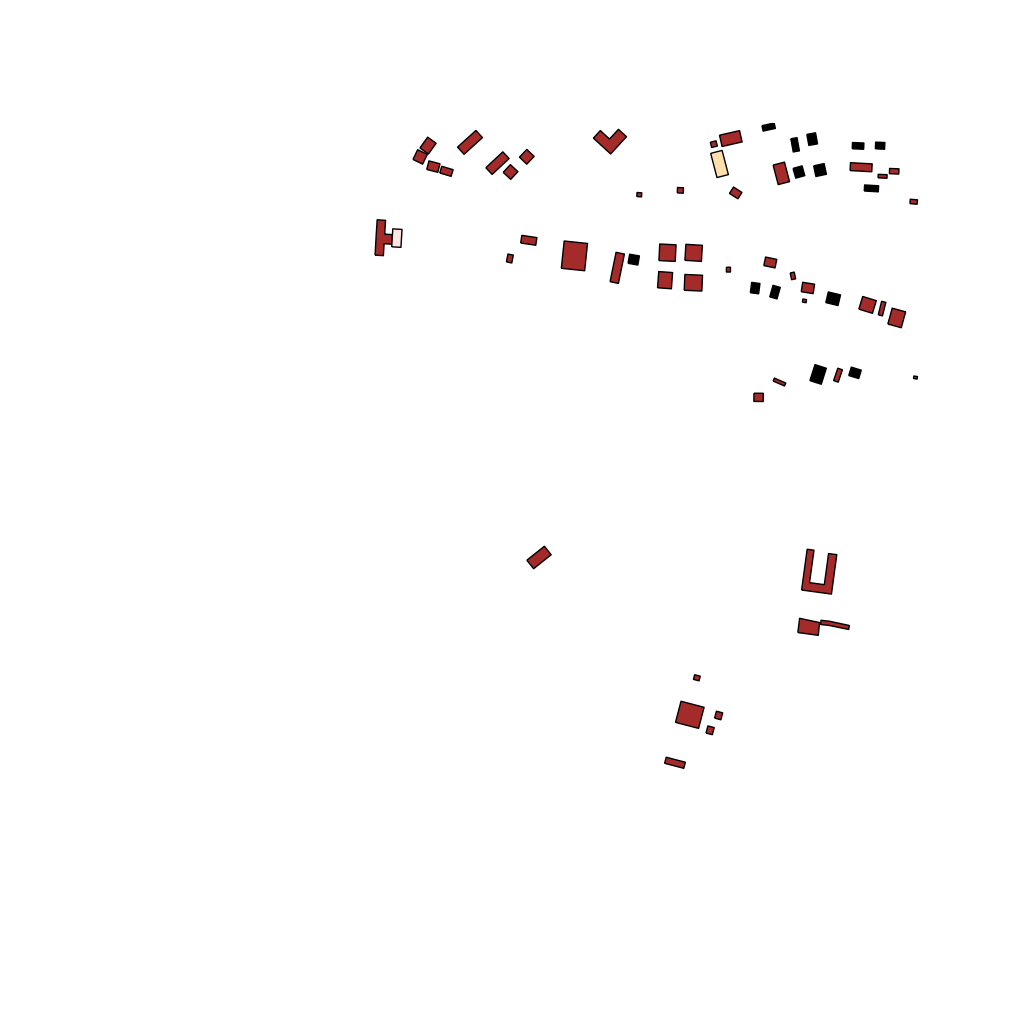
Tags: overhead vector_map, agriculture, business, industrial, recreation, residential, special, historical, soviet, individual_rise, low_rise, density_1, Building, Facility, Gas, Supermkt, 1.0 km²